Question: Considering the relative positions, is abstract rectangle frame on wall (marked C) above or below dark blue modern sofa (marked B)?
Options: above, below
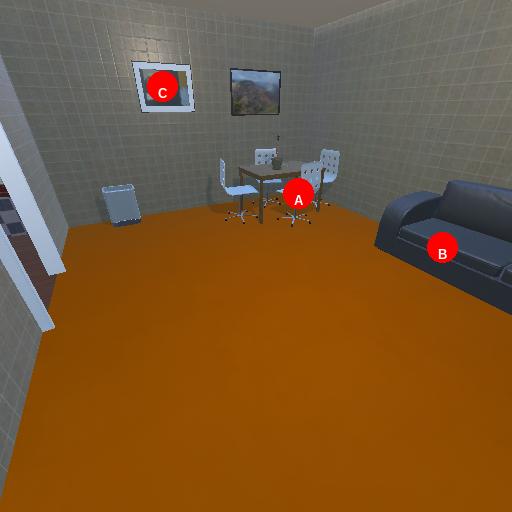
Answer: above